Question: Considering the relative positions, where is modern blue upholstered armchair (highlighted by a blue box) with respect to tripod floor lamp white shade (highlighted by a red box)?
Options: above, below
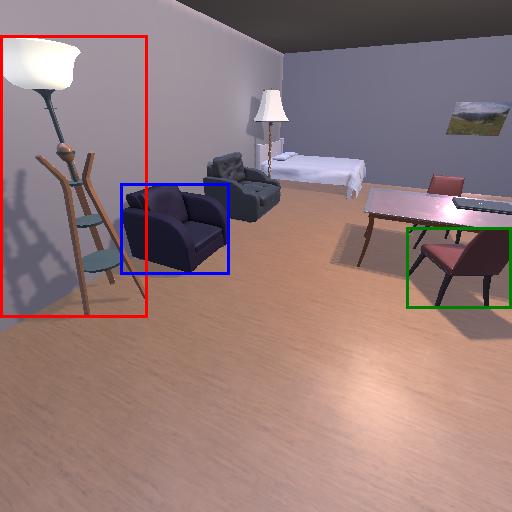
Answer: above